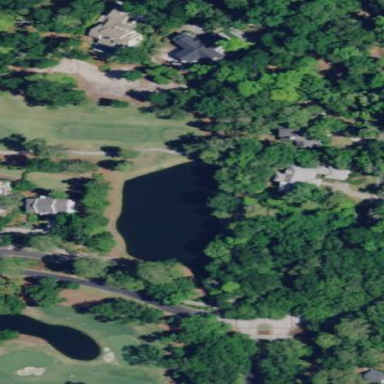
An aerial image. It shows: Water hazard on golf course. The hazard is natural water feature.